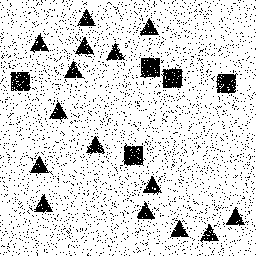
Squares: 5
Triangles: 15
Stars: 0
Total shapes: 20